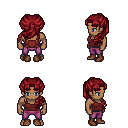
a pixel art fantasy rpg character, male body template, human, dark skin, maroon pirate shirt, magenta pants, brunette princess hairstyle, brown shoes, four views (front, back, left, right), 2x2 character sprite sheet, small pixel art, hard edges, no anti-aliasing